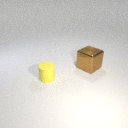
small yellow rubber cylinder in front of large brown metal cube